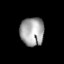
Tissue: lung
Cell type: Endothelial cells
Senescence score: 0.2223
Nuclear area (px): 673
Mean DAPI intensity: 163.103